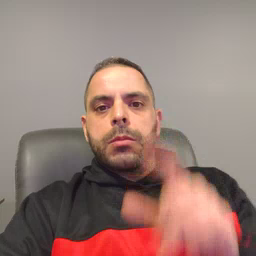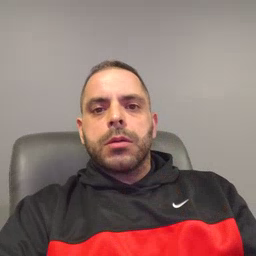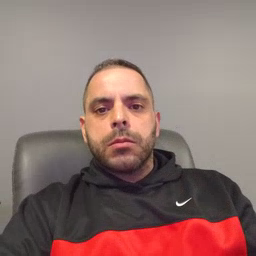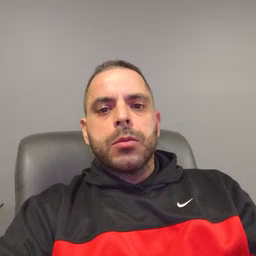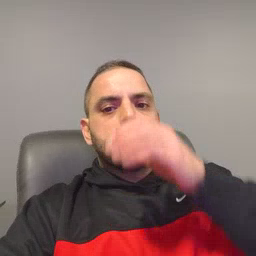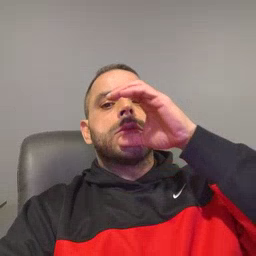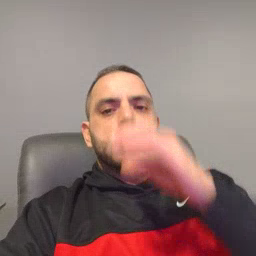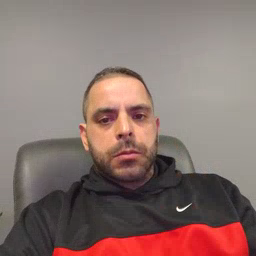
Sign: drink